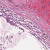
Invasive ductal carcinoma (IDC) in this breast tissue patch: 0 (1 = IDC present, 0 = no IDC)